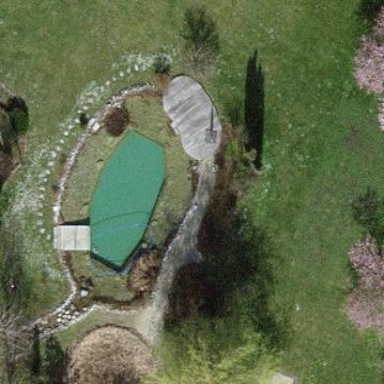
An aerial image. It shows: Pond surrounded by natural water.